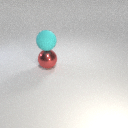
large red metal sphere below large cyan rubber sphere